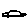
Label: car